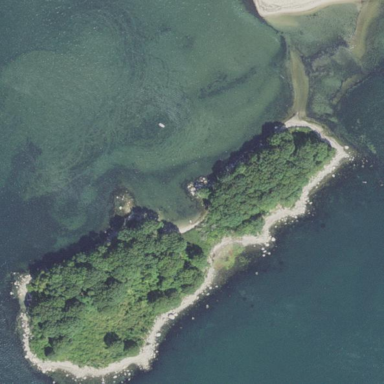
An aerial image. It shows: Islet along the natural coastline.